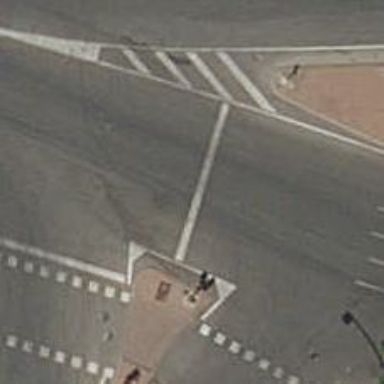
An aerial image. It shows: Road with traffic signals.